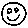
Label: smiley face